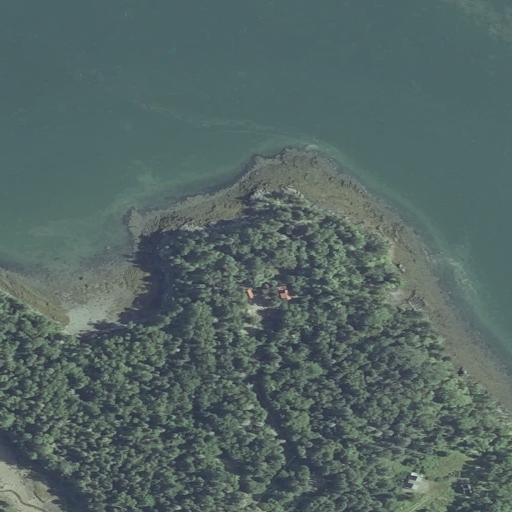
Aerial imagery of cape in Maine named Edgecomb Point containing open water, evergreen forest, herbaceous wetlands, mixed forest, open development, grassland, medium intensity development, and woody wetlands